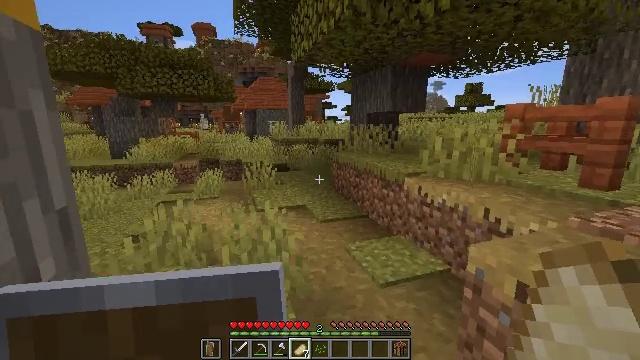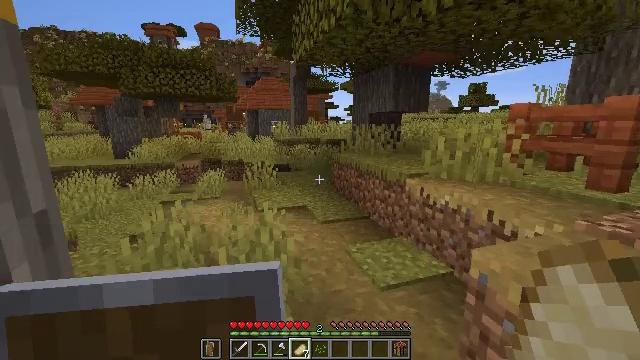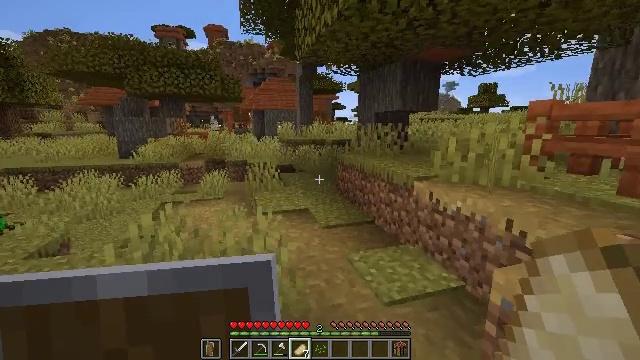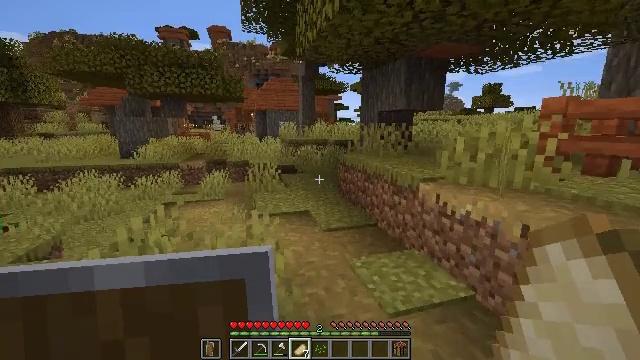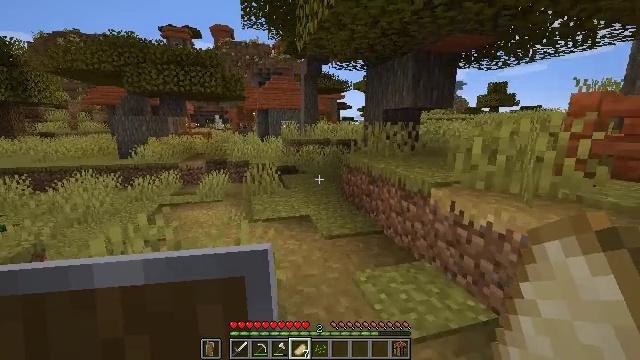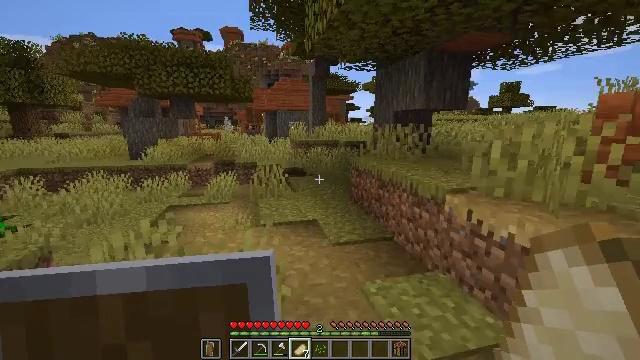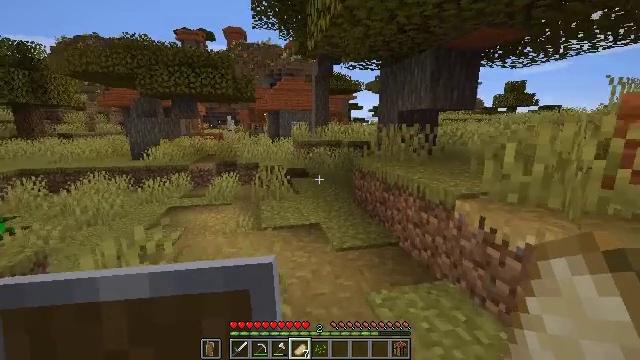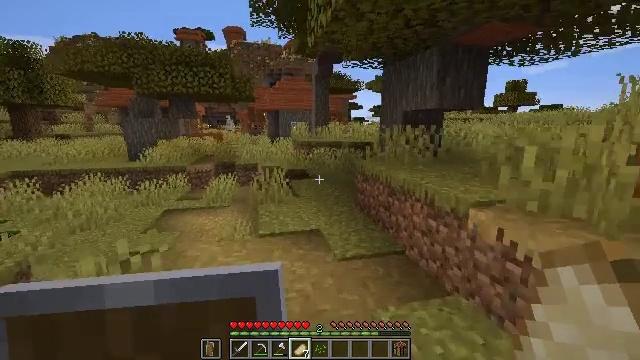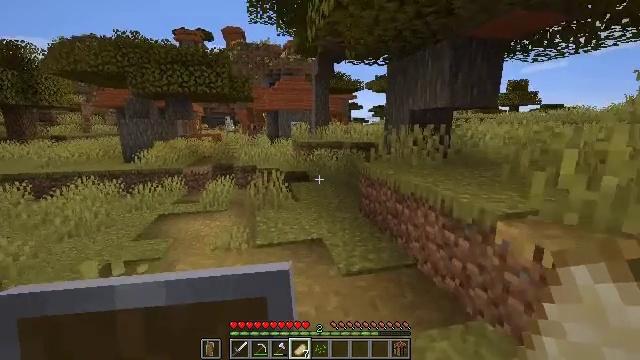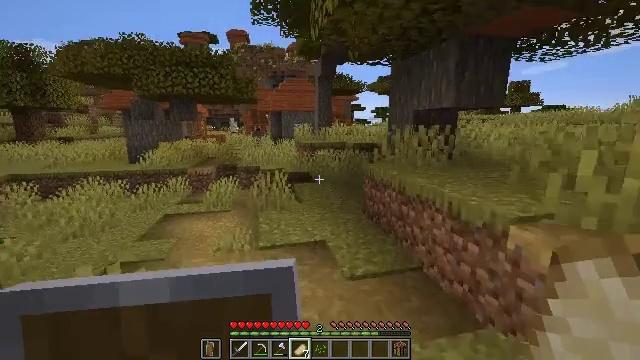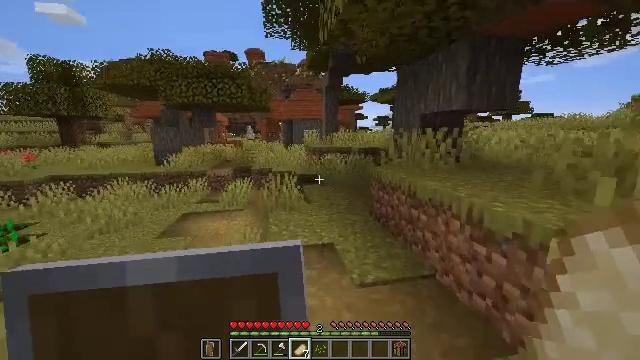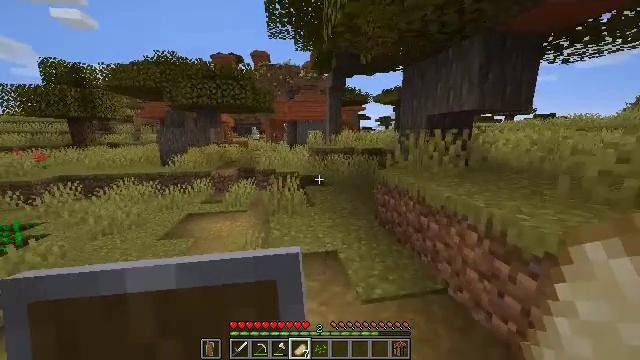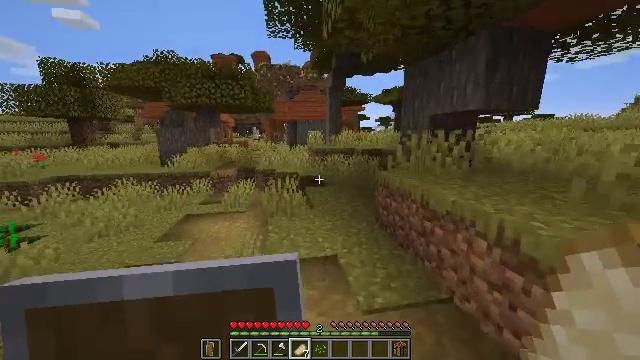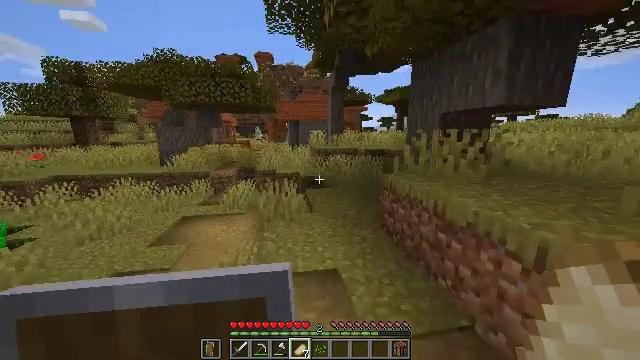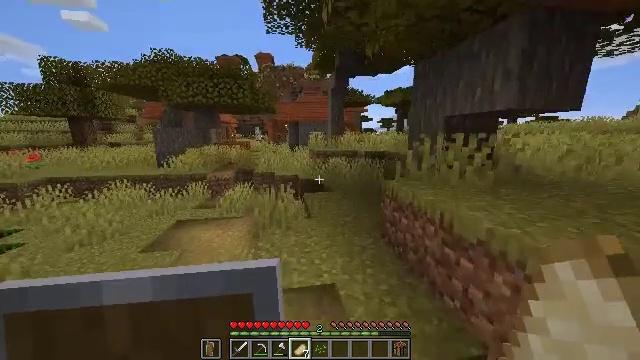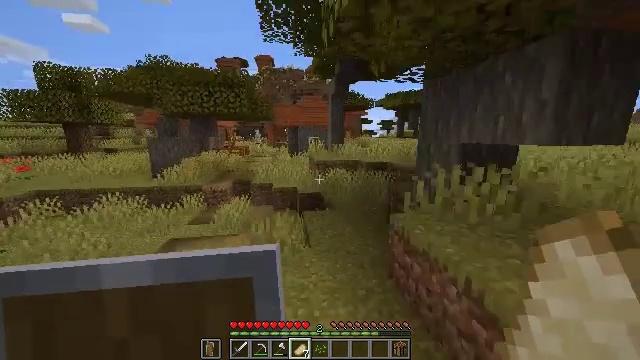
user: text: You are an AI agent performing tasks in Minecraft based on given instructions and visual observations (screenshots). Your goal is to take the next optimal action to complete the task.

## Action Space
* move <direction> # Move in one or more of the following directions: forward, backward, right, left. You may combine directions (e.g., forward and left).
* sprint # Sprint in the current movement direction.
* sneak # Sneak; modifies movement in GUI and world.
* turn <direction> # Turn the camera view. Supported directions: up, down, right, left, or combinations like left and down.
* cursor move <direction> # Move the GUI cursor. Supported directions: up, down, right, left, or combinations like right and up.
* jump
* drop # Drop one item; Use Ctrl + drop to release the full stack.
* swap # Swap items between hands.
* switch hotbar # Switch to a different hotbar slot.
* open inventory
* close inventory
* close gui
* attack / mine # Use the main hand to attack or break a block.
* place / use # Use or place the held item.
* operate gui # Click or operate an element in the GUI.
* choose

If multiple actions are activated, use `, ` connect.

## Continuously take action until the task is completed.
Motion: motion action
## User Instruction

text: Collect books by breaking the bookshelf.
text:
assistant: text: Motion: move forward
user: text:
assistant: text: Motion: move forward, turn left
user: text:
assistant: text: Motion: move forward
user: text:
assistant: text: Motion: move forward
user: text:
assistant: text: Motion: move forward, turn left
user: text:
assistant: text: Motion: move forward
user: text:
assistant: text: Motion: move forward
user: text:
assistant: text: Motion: move forward, sprint
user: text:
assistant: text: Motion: move forward, sprint
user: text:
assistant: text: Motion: move forward, sprint, turn left
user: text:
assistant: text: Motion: move forward, sprint
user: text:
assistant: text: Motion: move forward, sprint
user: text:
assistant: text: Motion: move forward
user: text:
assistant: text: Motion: move forward, jump
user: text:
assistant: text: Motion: move forward, jump
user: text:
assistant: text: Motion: move forward, jump
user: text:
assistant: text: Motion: move forward, jump
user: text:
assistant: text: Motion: move forward
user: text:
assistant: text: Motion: move forward
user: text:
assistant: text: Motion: move forward
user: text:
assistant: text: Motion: move forward
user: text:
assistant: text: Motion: move forward, turn left
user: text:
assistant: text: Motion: move forward, turn left
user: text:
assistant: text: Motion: move forward, turn left
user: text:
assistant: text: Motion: move forward
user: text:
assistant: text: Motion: move forward
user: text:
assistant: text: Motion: move forward
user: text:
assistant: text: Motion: move forward, jump
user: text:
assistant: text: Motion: move forward, jump
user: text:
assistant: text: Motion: move forward, jump